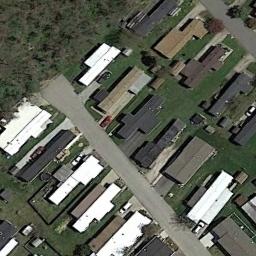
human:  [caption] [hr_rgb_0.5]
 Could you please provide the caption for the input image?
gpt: The mobile home park has some neatly arranged mobile homes of different colors on the grass and a road goes through the mobile home park .

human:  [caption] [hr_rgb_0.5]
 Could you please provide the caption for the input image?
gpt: The mobile home park is on the grass next to the road .

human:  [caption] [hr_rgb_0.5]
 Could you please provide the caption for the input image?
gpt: There are several trees around the mobile home community .

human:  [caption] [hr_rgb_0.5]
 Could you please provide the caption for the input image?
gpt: There are many trees in the mobile home park .

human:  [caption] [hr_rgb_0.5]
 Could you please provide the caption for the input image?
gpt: There are some black buildings and white buildings in the mobile home park .